Field crop: tomato
Growth stage: 2
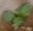
Species: solanum